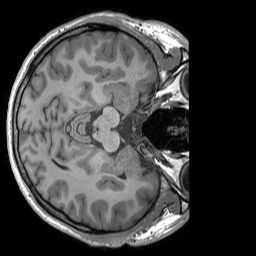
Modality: T1w
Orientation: axial
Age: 20
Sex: male
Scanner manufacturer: siemens
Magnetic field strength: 3 T
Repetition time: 1.9 s
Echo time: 0.00252 s